Field crop: tomato
Growth stage: 1
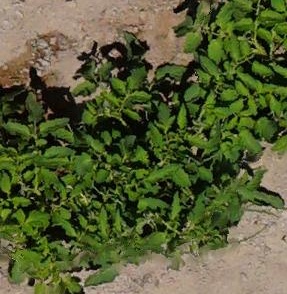
Species: tomato